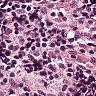
Metastatic tissue present: no